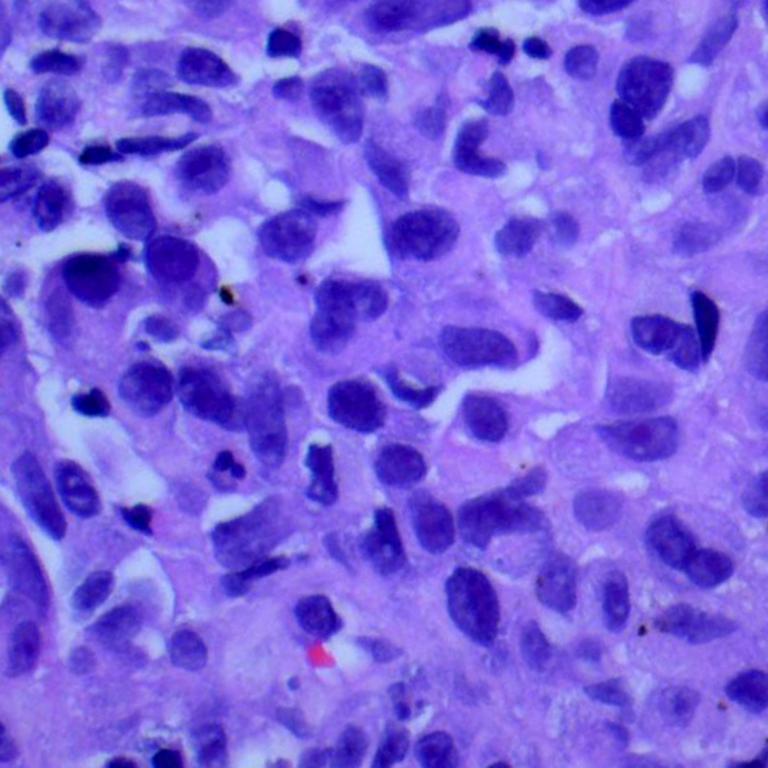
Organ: lung
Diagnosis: adenocarcinomas